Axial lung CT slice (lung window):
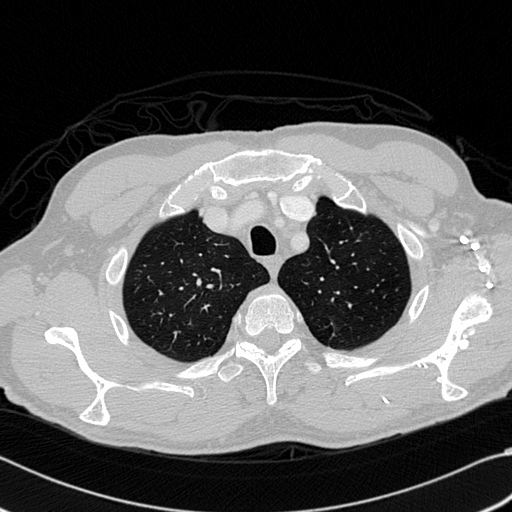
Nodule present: no